Question: I'm making this quick pong game and using hitTestObject to check for the collision. Shouldn't be a problem, since everything is rectangle anyway. Each ball in the vector is checking to see if it's colliding with the paddle every frame. Why does each ball not trigger the collision until it gets about half way through it? I can't call a function more frequently than enter_frame does, or can I? I just seems like it's not updating fast enough or something.
'''
if (ball[i].hitTestObject(paddle)){
// Flip
ball[i] *= -1;
}
'''
Quick pic of it:

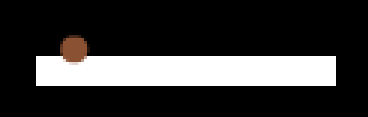
Answer: I would assume it's because that's where the ball is when you run the hit test, as it's only checking momentary locations instead of a smooth line of movement. In other words, if on one frame the edge of the ball is 5px away from the paddle, the hit test will be false. If the ball then moves 8px on the next frame, the hit test will be true, but the ball edge will be 3px inside the paddle.
When I have a simple flat edge like this to test, I tend to do something along these lines (given a ball with 'speedY' and 'radius' variables, and 'paddle.y' == the leading edge of the paddle):
'''
if (ball.y + ball.radius > paddle.y) {
// Mirror the ball's speed
ball.speedY *= -1;
// Mirror the ball's location as if it had bounced on the edge
// by moving it back by the same distance it went past.
ball.y -= (ball.y + ball.radius - paddle.y) * 2;
}
'''